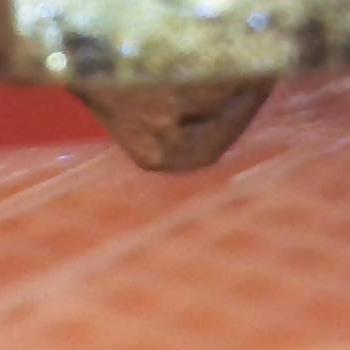
Flow rate: 69%